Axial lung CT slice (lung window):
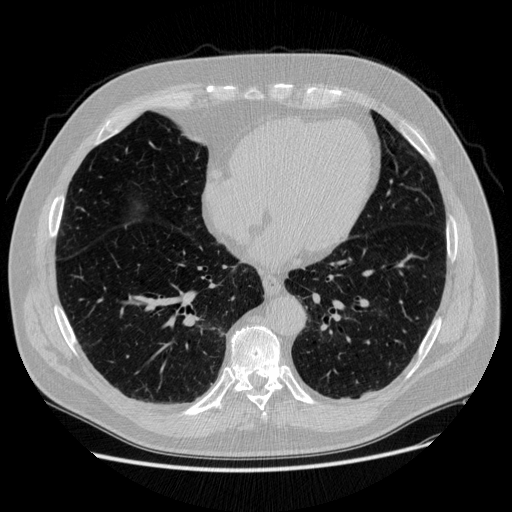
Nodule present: no